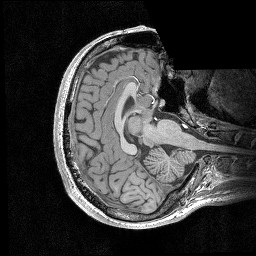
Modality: T1w
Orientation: axial